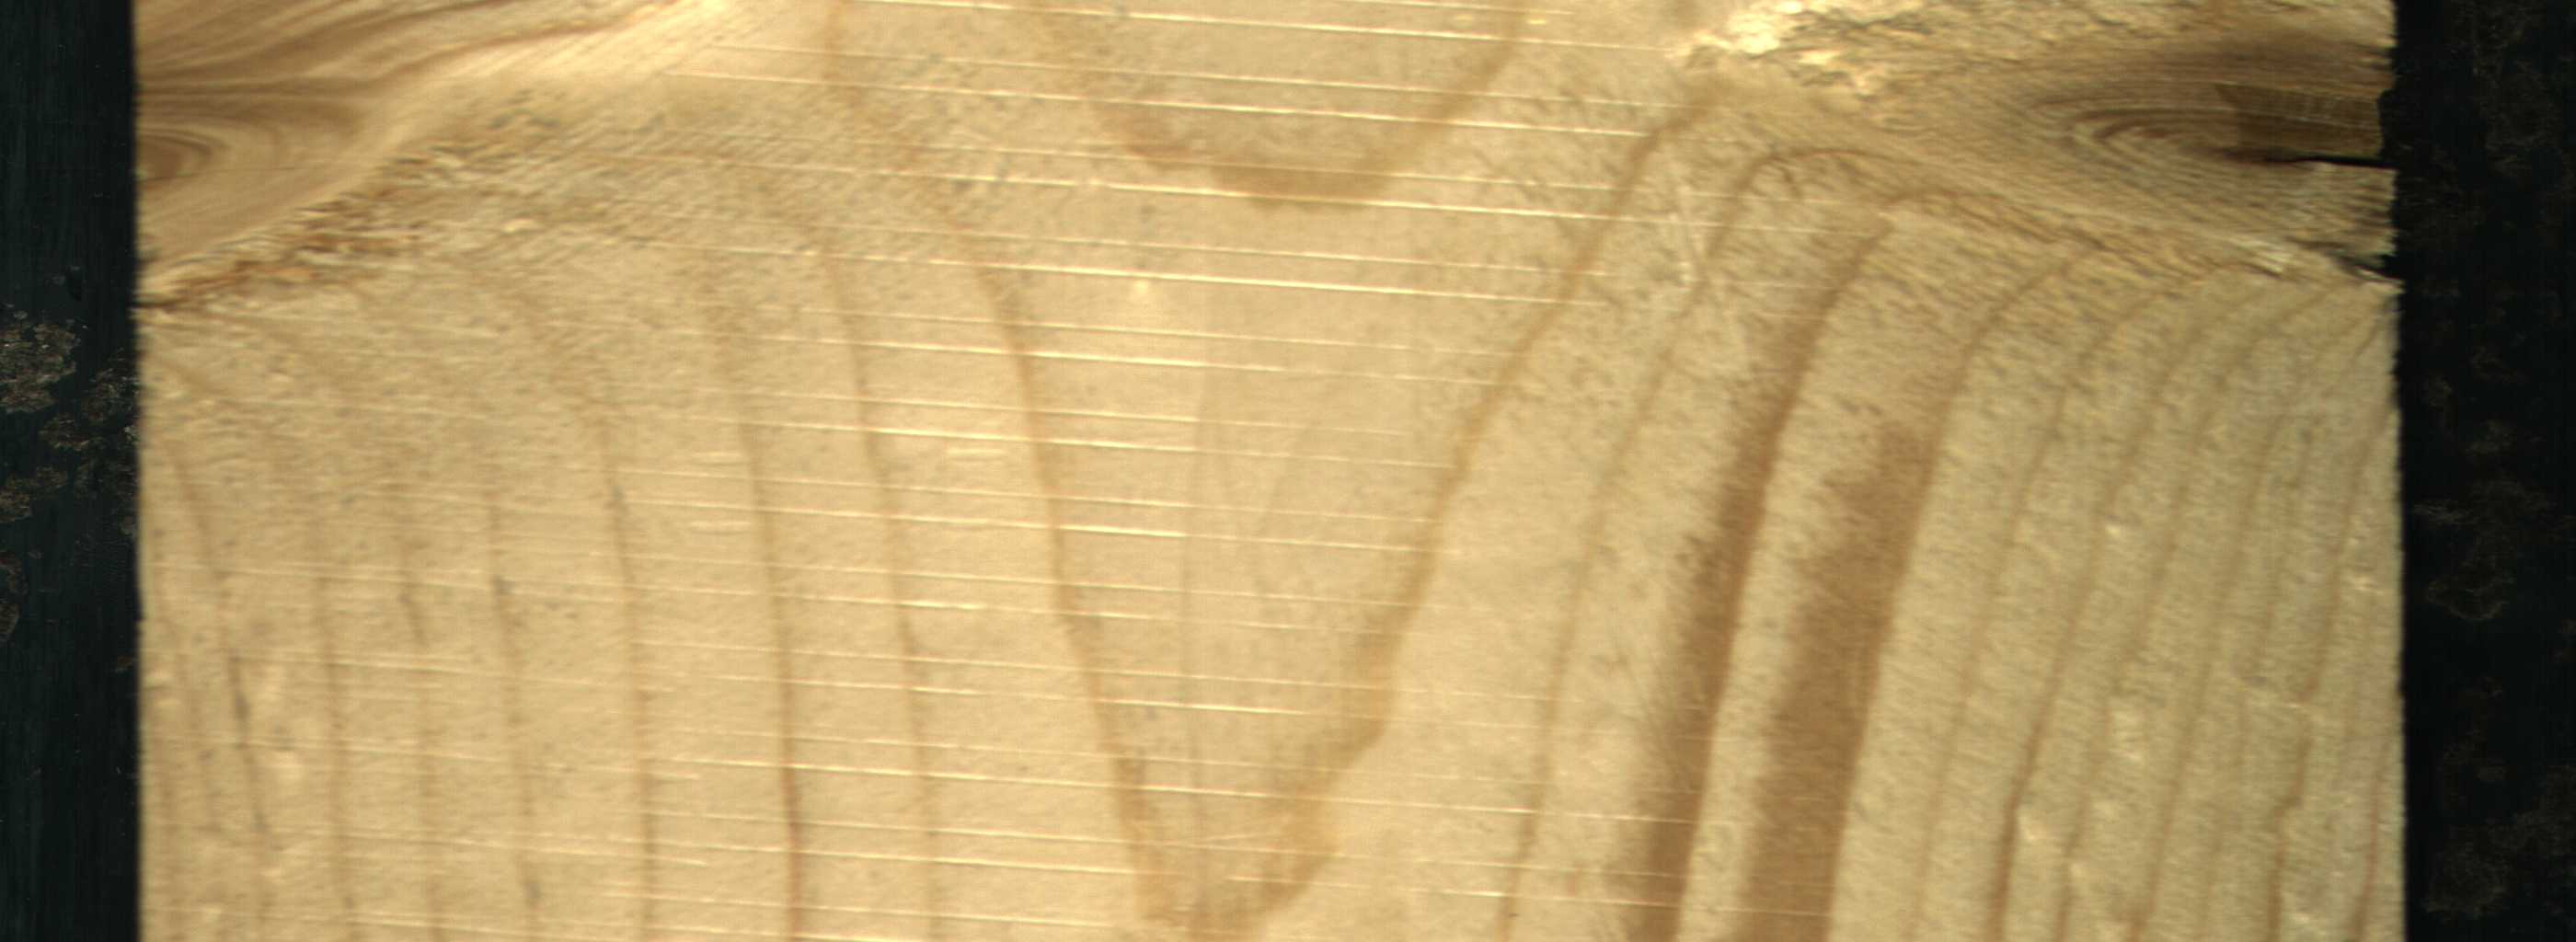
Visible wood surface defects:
knot_with_crack
Live_Knot